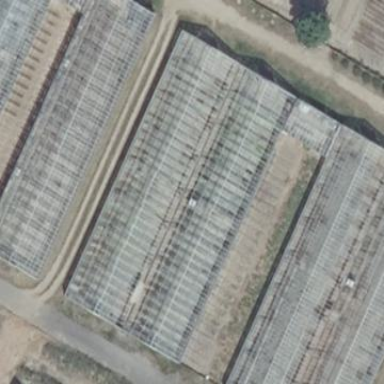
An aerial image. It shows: Greenhouse used for horticulture.